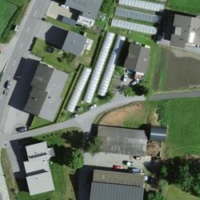
EUNIS habitat code: 54
Species observed at this site:
Melampyrum arvense